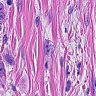
Metastatic tissue present: yes